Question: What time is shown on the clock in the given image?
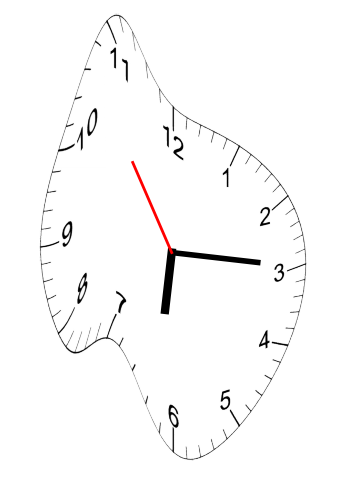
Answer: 06:14:54